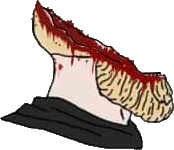
Label: 4_Yes_Chad